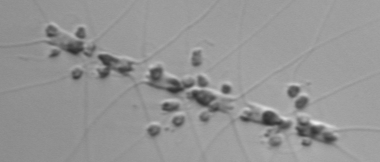
Label: Chaetoceros_didymus_TAG_external_flagellate